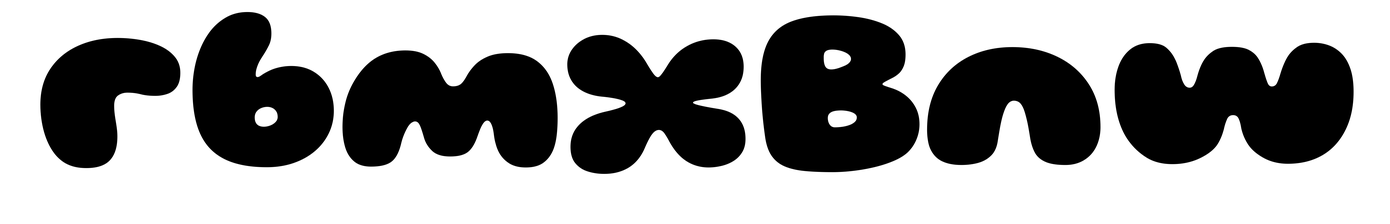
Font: Gluten_Black